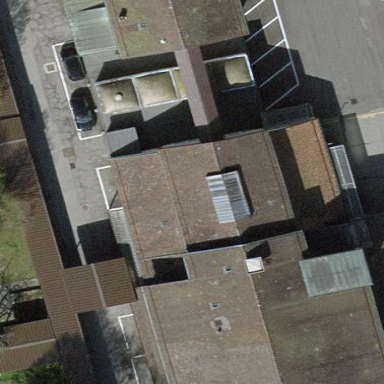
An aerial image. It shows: Hospital building.